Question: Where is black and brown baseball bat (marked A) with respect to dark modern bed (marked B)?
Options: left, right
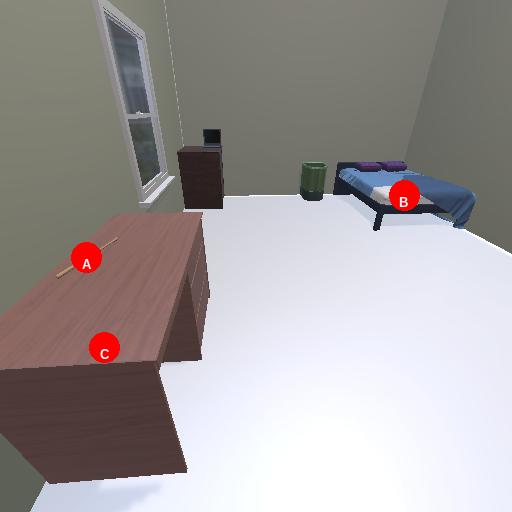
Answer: left